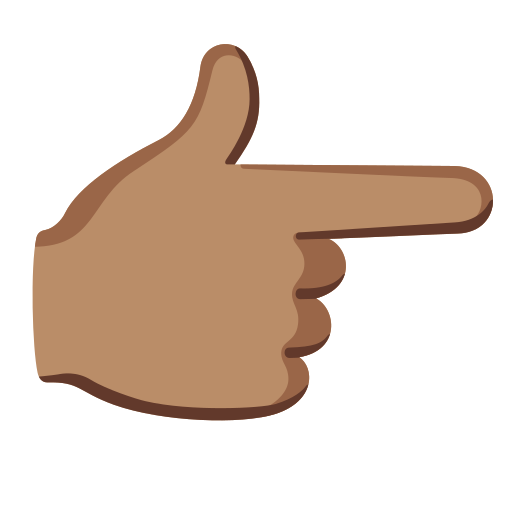
Emoji: 👉🏽